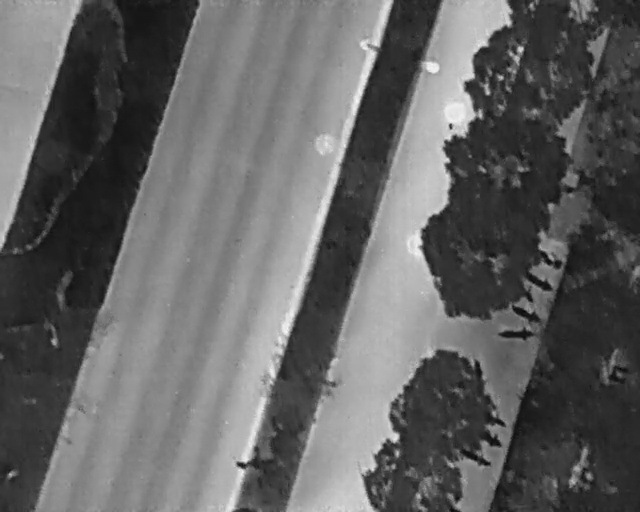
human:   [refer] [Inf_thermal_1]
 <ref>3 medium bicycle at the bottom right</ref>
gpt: <box>[[76, 79, 78, 84, 16], [75, 83, 78, 88, 24], [72, 85, 75, 92, 24]]</box>

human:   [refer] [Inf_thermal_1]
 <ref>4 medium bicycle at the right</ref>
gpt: <box>[[84, 48, 87, 53, 18], [83, 51, 85, 57, 29], [81, 57, 83, 64, 29], [79, 61, 81, 68, 3]]</box>